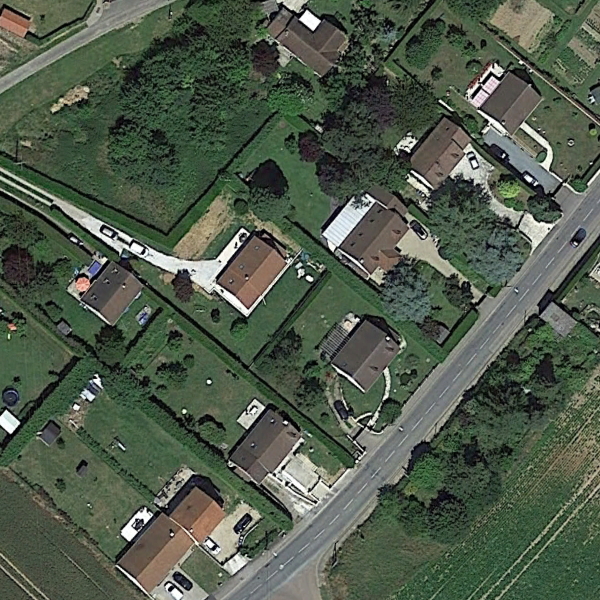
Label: MediumResidential